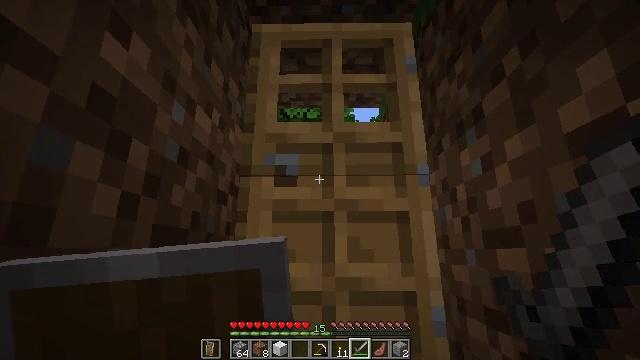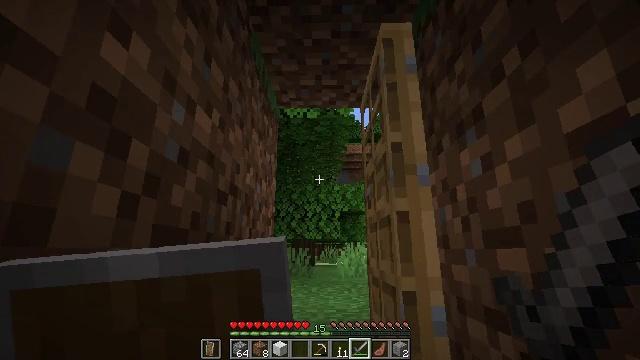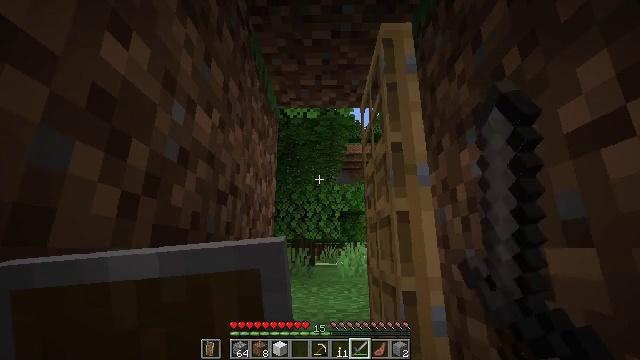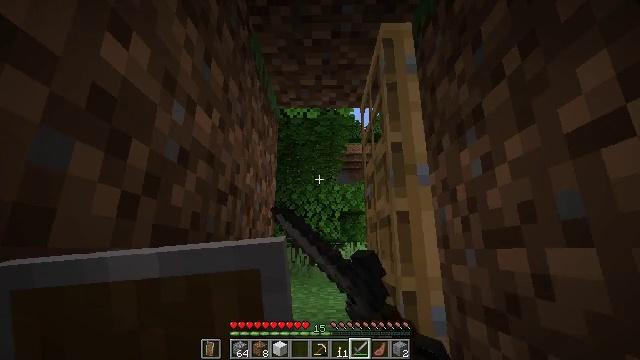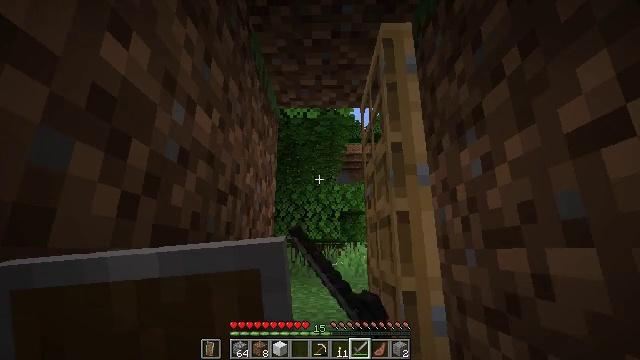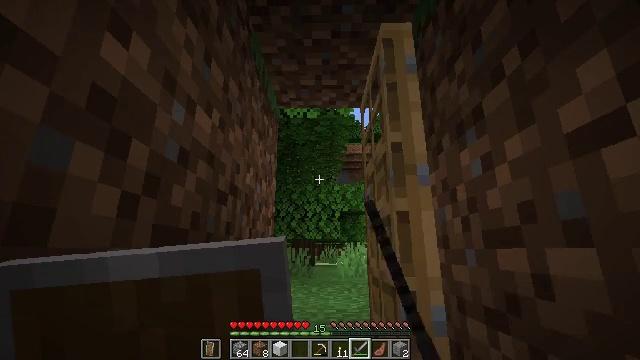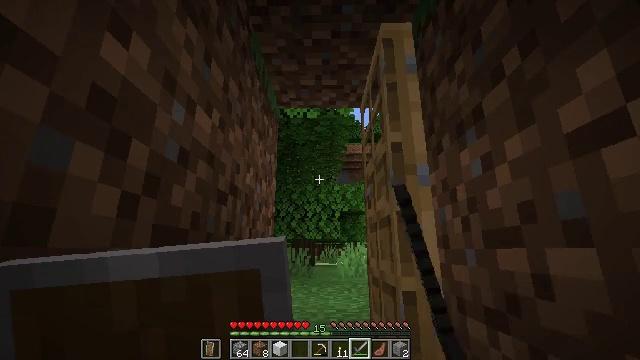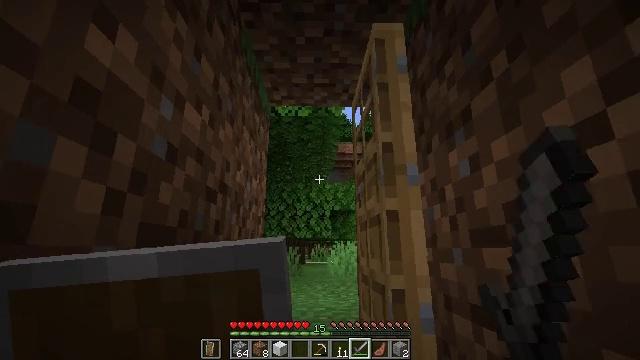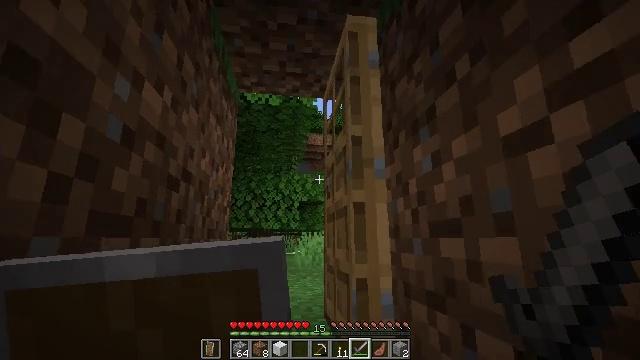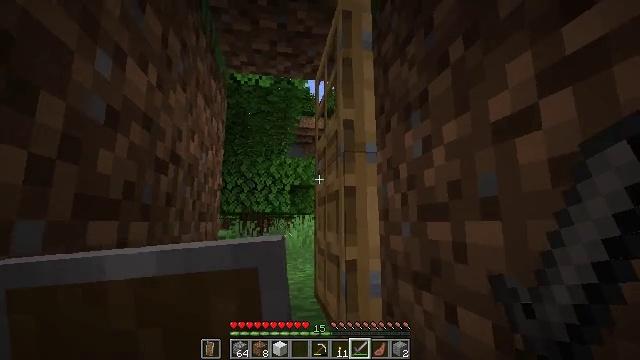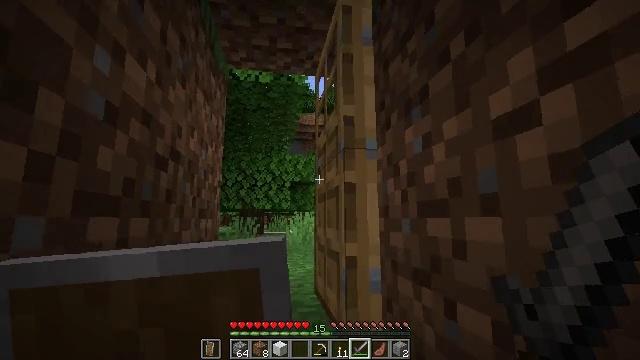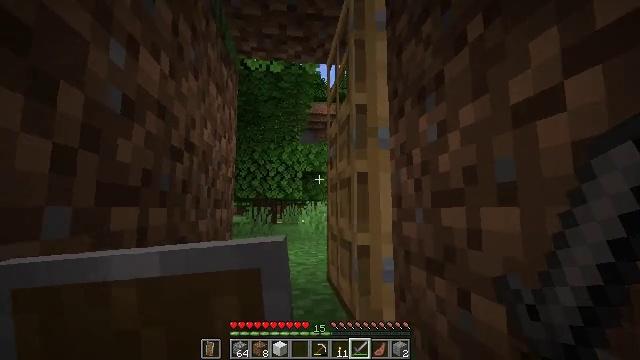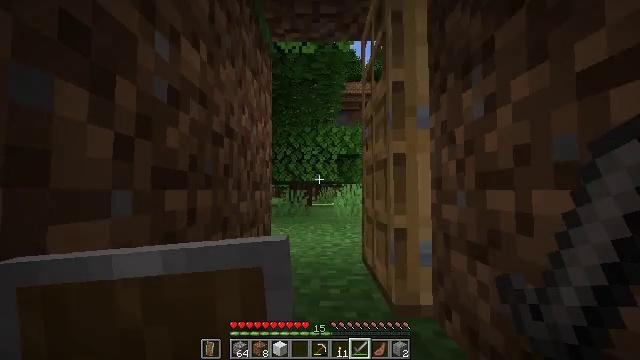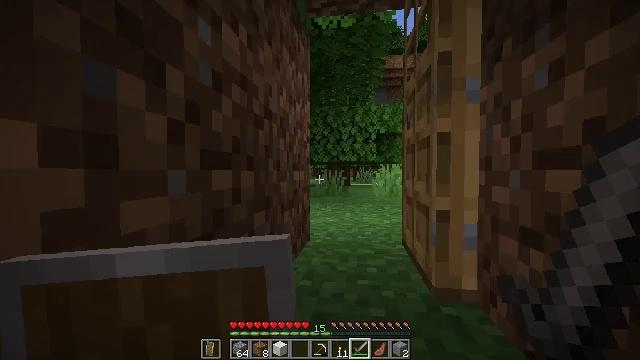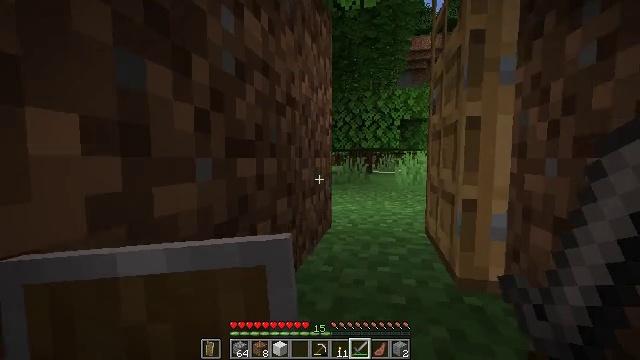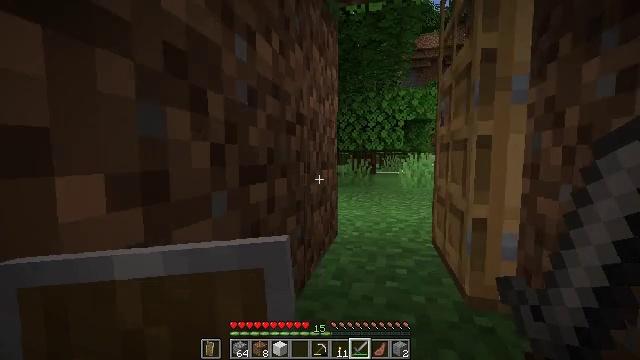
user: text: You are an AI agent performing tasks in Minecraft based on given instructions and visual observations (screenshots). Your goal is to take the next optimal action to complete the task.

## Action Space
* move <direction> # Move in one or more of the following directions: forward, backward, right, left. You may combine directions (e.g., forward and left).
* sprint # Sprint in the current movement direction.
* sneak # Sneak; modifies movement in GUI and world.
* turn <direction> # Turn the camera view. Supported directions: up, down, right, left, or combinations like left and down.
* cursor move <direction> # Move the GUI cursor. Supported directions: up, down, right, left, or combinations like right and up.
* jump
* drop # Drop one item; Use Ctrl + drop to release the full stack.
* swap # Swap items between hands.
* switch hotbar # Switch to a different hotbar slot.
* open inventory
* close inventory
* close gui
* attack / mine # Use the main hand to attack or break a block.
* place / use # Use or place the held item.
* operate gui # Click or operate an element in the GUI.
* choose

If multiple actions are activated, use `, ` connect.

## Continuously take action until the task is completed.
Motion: motion action
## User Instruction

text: Kill the tropical fish.
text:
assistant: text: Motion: use / place
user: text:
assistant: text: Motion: use / place
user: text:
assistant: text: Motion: use / place
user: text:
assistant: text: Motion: no_op
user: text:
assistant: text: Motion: no_op
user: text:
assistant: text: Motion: no_op
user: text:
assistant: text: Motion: turn right
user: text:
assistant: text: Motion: turn right and down
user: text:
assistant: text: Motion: turn right and down
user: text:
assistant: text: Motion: no_op
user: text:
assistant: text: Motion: turn left and down
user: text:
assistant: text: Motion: turn left and down
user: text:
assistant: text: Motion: turn left and down
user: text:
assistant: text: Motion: move forward, turn left and down
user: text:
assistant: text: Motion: move forward, jump
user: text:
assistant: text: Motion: move forward and move left, jump
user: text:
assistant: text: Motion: move forward and move left, jump
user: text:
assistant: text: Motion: move forward and move left, jump
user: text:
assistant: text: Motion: move forward and move left, turn right, jump
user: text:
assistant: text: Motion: move forward, turn right
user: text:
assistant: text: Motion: move forward, turn right
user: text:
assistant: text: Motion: move forward
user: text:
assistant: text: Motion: move forward
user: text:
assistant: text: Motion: move forward
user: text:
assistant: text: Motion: move forward
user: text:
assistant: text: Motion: move forward
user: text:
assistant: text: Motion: move forward
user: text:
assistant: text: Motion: move forward
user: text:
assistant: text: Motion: move forward
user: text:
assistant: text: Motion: move forward, turn left